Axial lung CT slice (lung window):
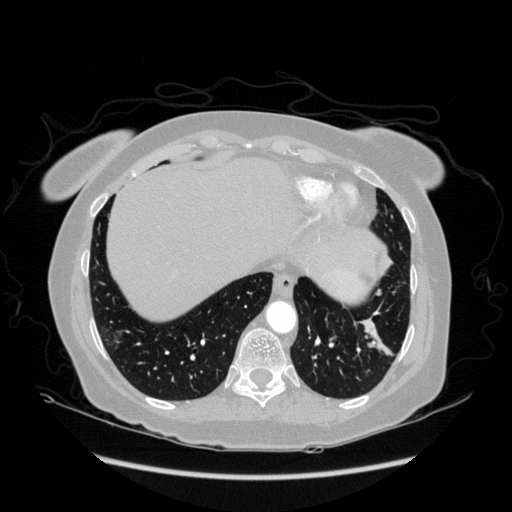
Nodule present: no